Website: walmart
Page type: customer-info-address
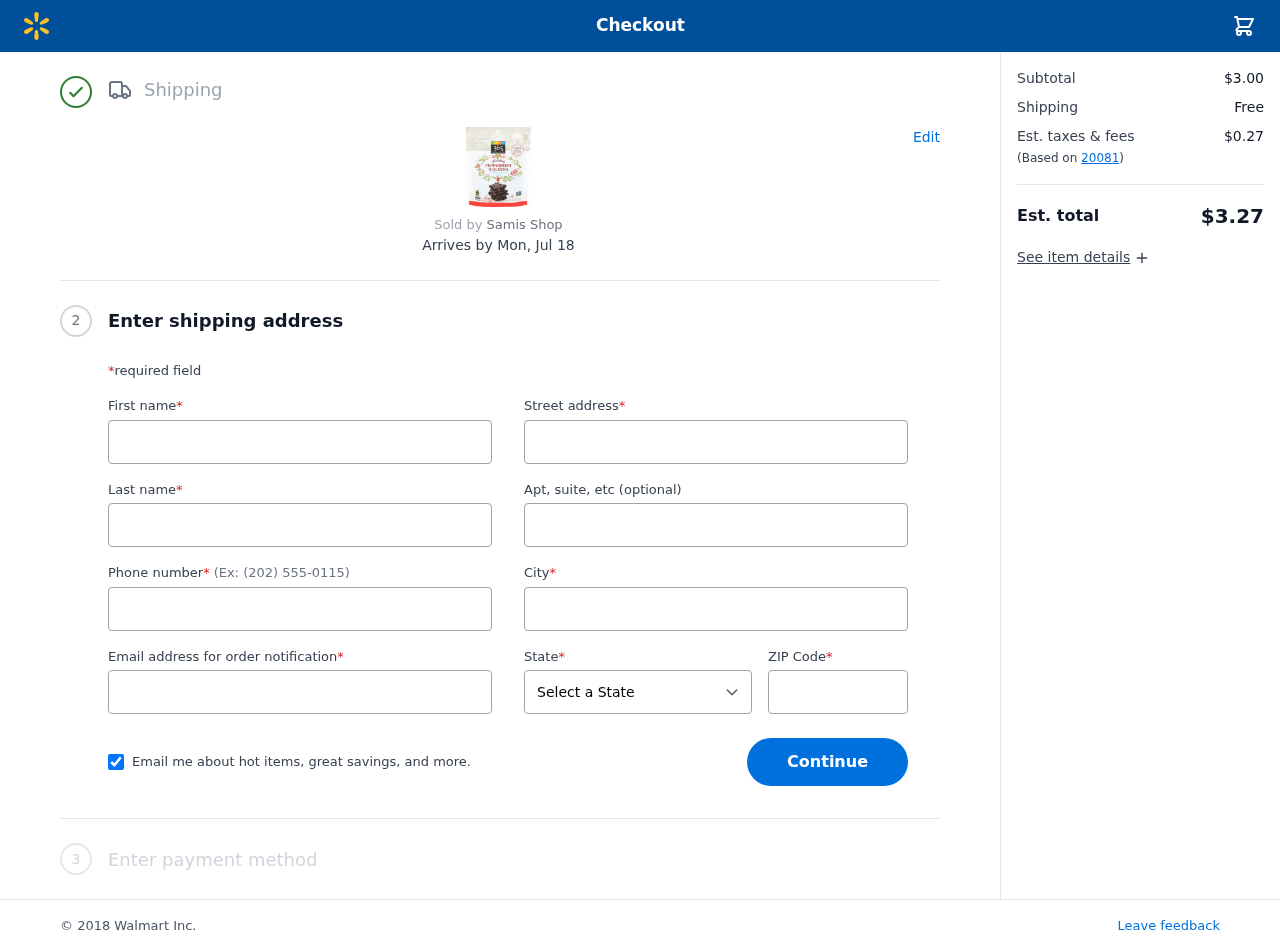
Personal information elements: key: PII_CITY
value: Grantton
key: PII_EMAIL
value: jballard@yahoo.com
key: PII_FIRSTNAME
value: Jason
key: PII_LASTNAME
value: Ballard
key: PII_PHONE
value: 9727017627
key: PII_POSTCODE
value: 20081
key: PII_STATE
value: Mississippi
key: PII_STREET
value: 298 Christian Locks Apt. 782
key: PII_STREET2
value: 305 Payne Isle Apt. 209
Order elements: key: ORDER_DELIVERY_DATE
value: Mon, Jul 18
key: ORDER_SUBTOTAL
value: $3.00
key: ORDER_SHIPPING_COST
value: Free
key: ORDER_TAX
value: $0.27
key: ORDER_TOTAL
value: $3.27